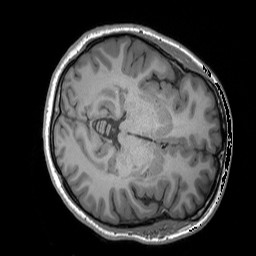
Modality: T1w
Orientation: axial
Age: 19
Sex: female
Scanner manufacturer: siemens
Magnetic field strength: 3 T
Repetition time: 1.9 s
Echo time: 0.00252 s